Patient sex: M
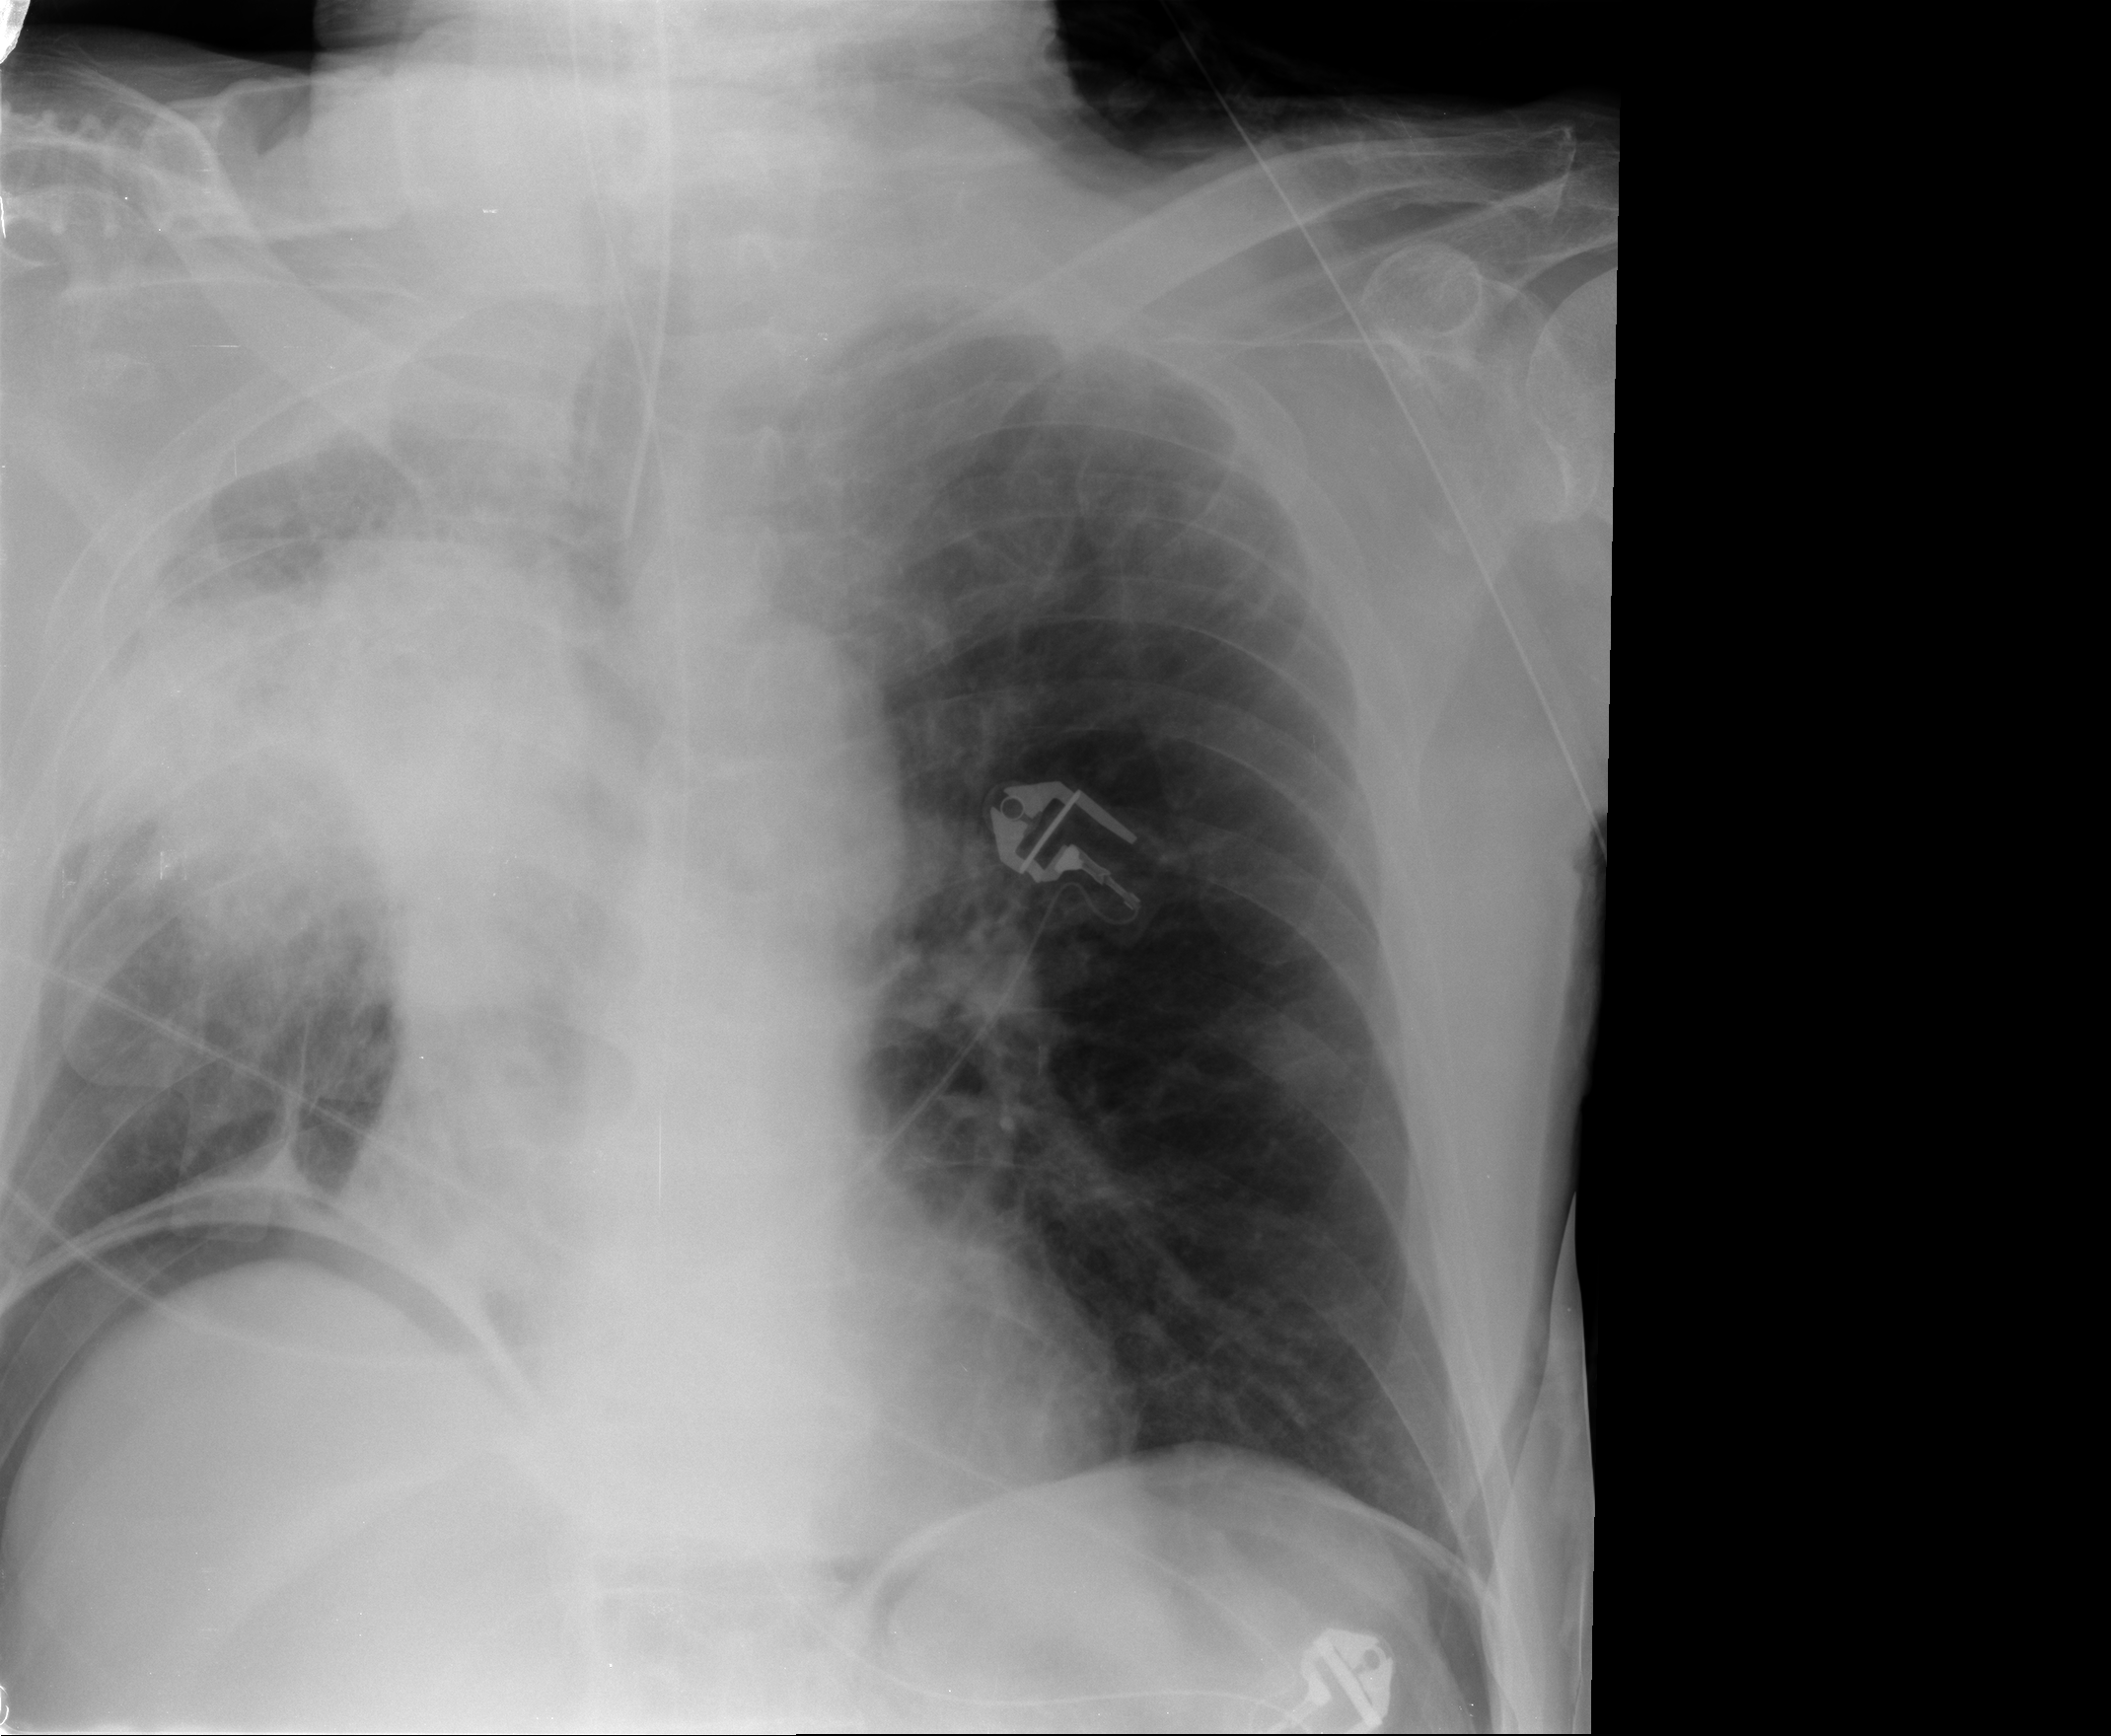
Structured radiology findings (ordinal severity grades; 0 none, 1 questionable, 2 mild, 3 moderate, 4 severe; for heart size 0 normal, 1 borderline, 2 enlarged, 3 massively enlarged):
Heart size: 0
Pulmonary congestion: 0
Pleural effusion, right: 0
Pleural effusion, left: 0
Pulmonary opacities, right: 2
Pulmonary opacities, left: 0
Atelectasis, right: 0
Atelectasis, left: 0